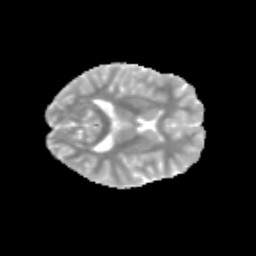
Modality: MD
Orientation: axial
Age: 11
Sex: female
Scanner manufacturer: siemens
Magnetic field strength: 3 T
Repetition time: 3.8 s
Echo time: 0.07 s